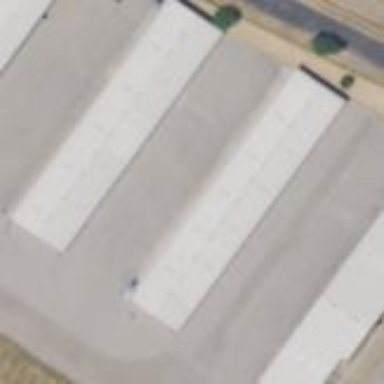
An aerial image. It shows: Hangar at the airport.